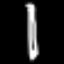
Label: pencil